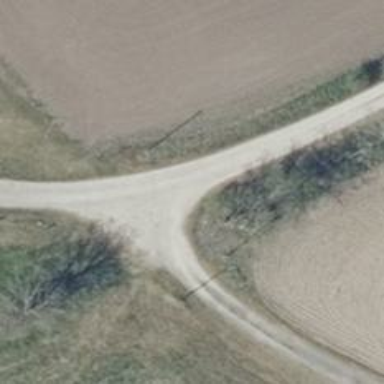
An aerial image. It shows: Gravel driveway used as service road.